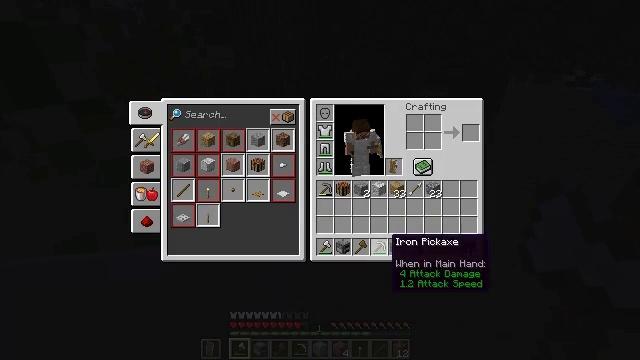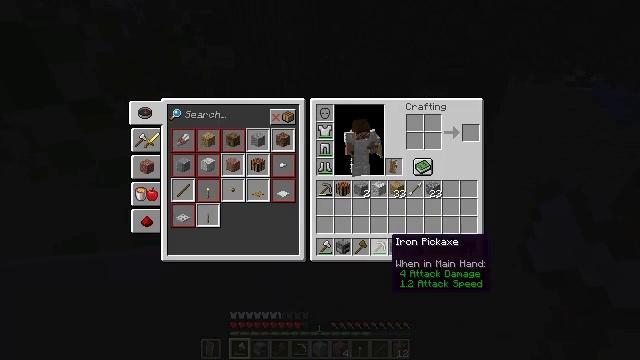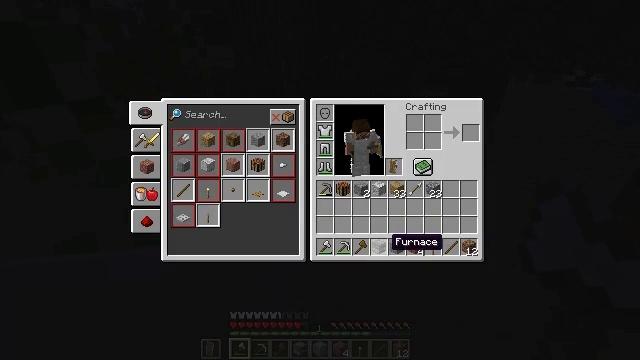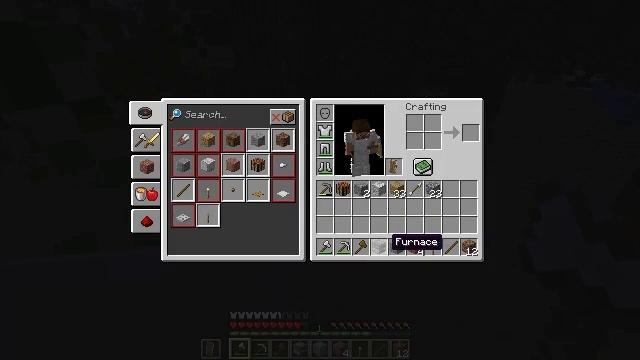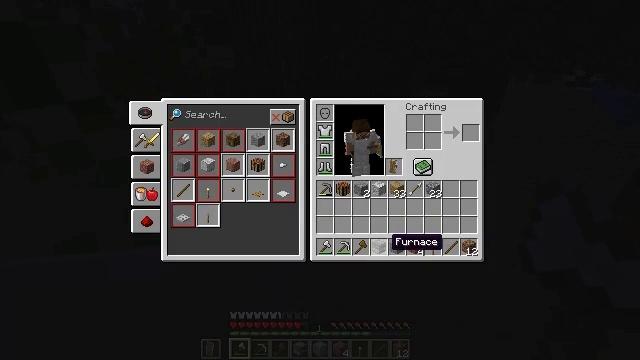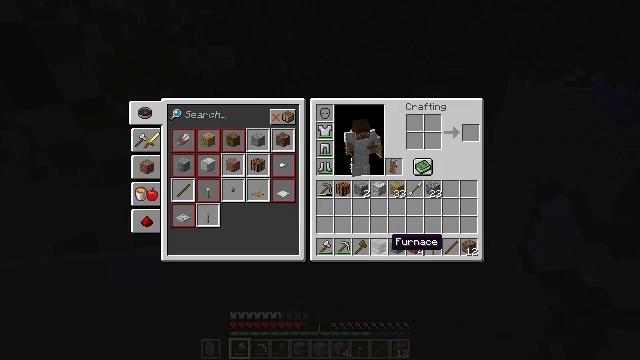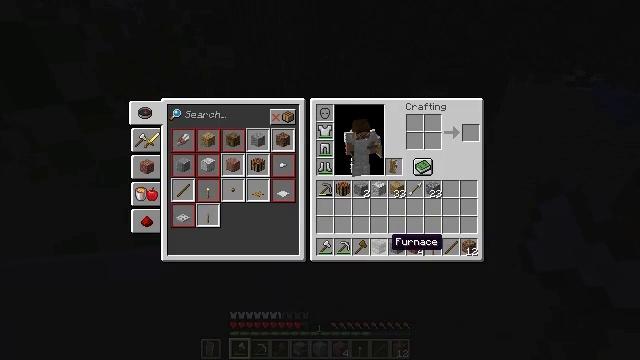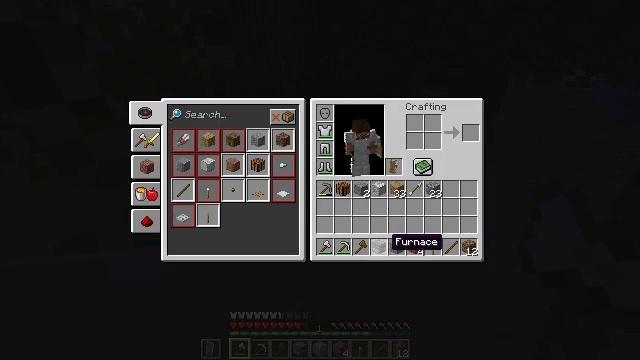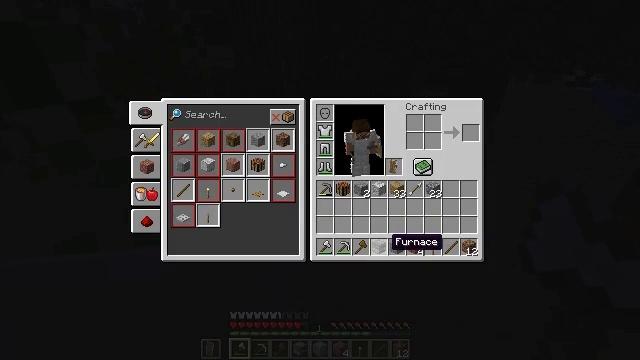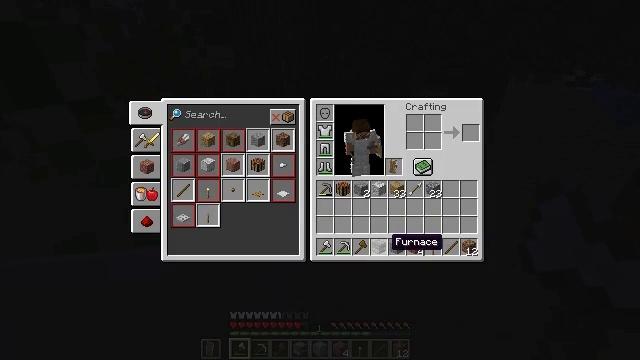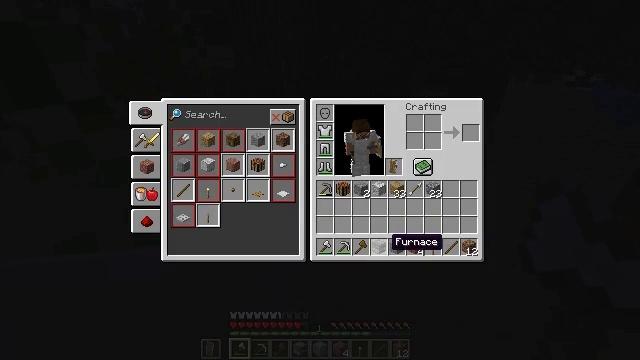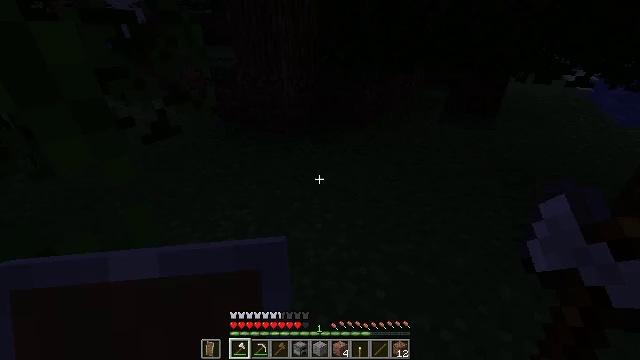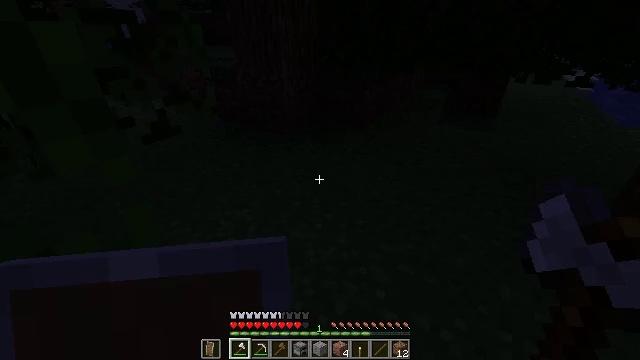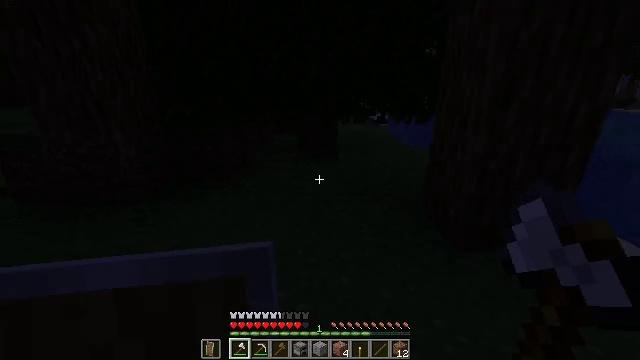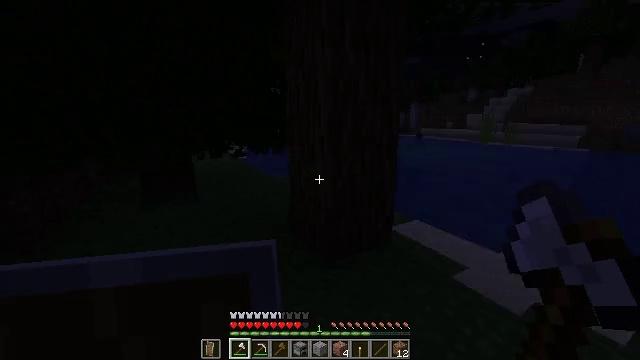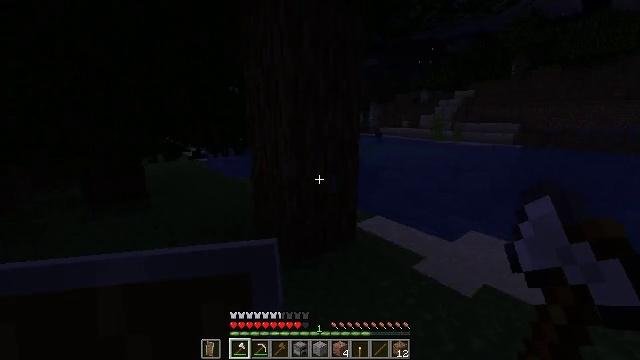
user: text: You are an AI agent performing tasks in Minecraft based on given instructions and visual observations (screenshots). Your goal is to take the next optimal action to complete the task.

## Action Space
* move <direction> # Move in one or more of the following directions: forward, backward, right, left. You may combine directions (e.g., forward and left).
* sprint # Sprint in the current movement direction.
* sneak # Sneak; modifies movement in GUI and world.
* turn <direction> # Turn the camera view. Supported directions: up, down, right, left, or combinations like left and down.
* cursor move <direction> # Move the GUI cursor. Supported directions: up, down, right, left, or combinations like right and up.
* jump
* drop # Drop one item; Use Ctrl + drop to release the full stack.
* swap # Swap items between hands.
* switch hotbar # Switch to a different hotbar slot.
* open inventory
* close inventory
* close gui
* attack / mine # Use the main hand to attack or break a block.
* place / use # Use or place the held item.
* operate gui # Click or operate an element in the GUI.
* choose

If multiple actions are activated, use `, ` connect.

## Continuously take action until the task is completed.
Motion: motion action
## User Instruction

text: Catch and kill the tropical fish.
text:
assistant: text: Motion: no_op
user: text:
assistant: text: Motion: switch to hotbar 2
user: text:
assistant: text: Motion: switch to hotbar 2
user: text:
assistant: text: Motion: switch to hotbar 2
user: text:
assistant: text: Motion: switch to hotbar 2
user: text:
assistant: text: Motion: no_op
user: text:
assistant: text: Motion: no_op
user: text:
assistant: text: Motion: no_op
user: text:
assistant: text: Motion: no_op
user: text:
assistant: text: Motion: no_op
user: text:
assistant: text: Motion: no_op
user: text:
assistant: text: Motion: no_op
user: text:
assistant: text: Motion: turn right and up
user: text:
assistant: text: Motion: turn right and up
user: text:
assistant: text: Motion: turn right
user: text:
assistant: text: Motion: turn right and down
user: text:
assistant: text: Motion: no_op
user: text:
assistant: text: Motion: no_op
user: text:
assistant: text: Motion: no_op
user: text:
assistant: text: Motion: turn left and down
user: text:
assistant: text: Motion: turn right and down
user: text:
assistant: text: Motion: move forward, turn right and down
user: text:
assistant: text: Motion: move forward, turn right and up
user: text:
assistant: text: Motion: move forward, turn right and up
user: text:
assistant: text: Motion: move forward
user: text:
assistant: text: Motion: move forward, sprint
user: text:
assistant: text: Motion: move forward, sprint
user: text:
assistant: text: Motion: move forward, sprint
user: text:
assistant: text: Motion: move forward, sprint, turn left
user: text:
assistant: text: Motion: move forward, turn left and down